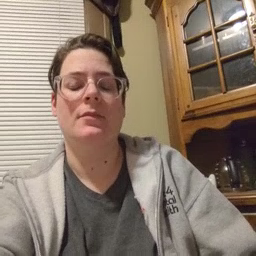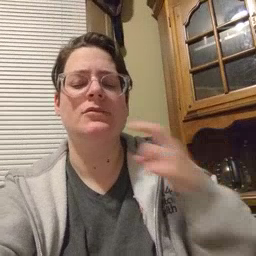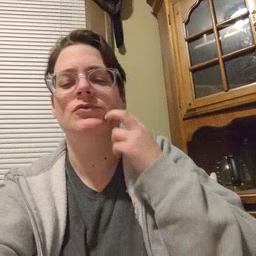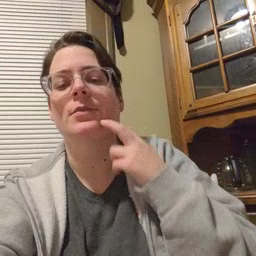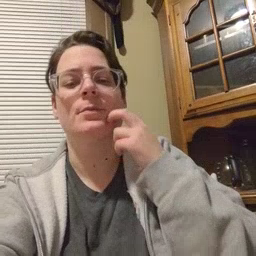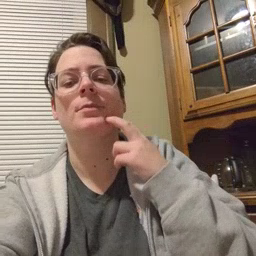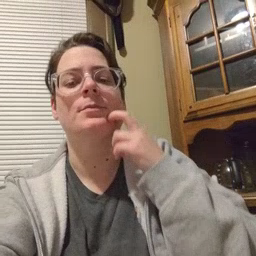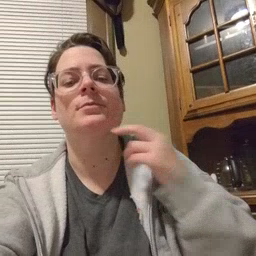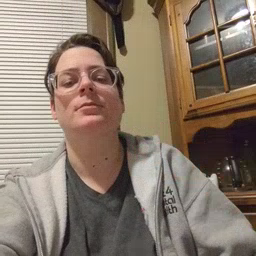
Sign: gum